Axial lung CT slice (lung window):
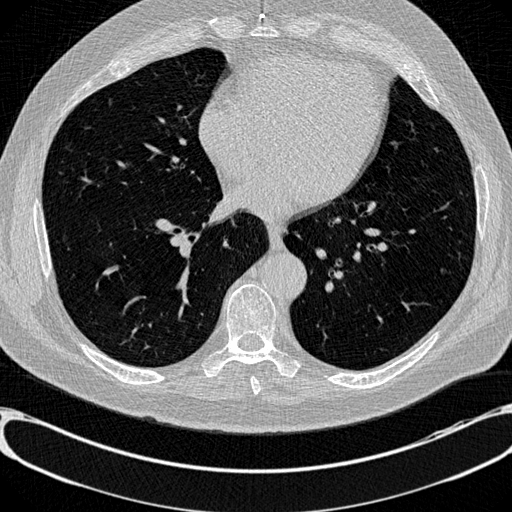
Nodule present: no